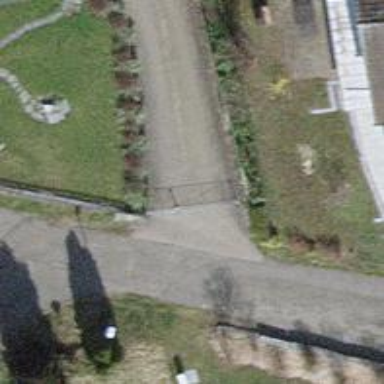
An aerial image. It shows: Gate.